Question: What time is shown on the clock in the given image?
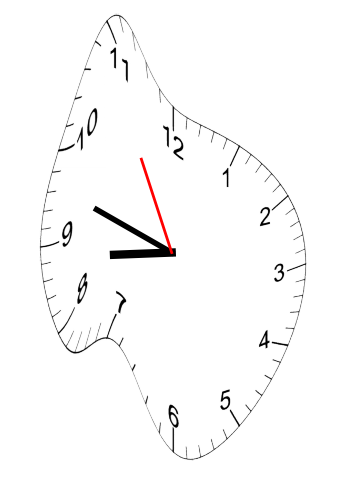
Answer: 08:47:55